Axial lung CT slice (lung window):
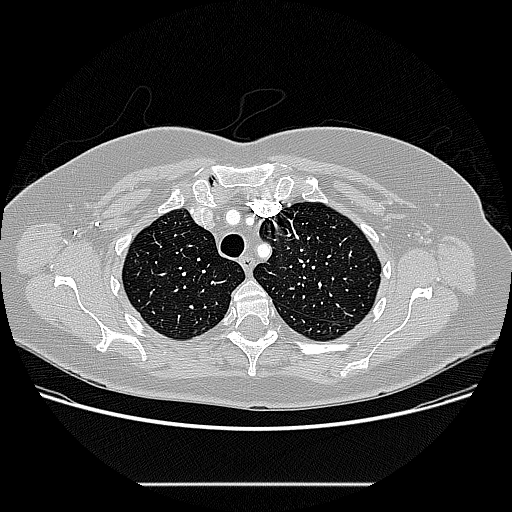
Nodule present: no